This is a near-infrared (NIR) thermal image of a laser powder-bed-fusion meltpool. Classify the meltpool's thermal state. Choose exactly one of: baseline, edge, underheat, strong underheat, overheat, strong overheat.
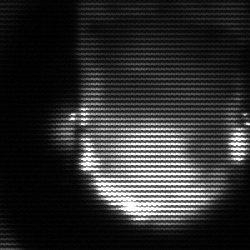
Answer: baseline